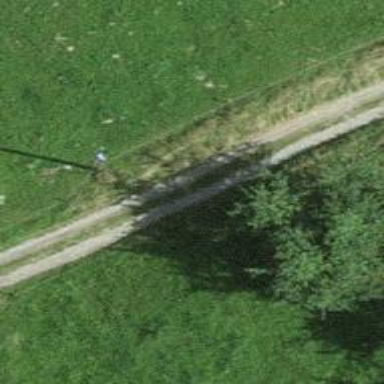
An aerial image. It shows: Driveway with pebblestone surface. The driveway is classified as service road with tracktype grade4.